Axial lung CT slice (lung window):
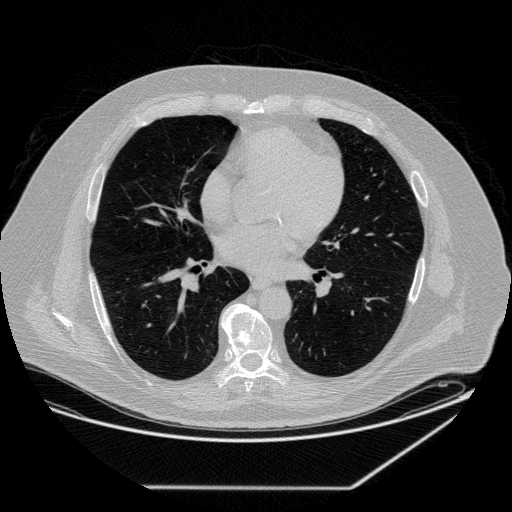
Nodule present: no